Interaction volume radius: 5 \u00c5
Interaction volume height: 25 \u00c5
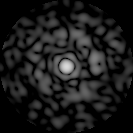
Disorder parameter: 0.8493